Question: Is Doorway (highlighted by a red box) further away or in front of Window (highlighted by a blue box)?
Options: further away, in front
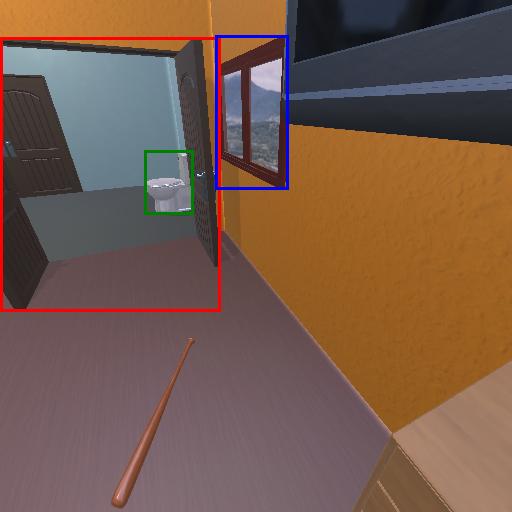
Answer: further away